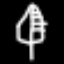
Label: leaf